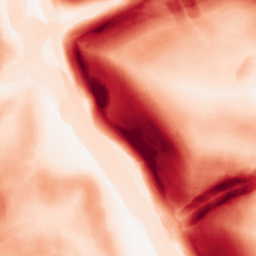
Category: morphological
Decomposition family: morphological_gradient
Decomposition parameters: size: 10
shape: disk
Upsampling method: bicubic
Upsampling parameters: scale: 8
Upsampling scale: 8